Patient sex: M
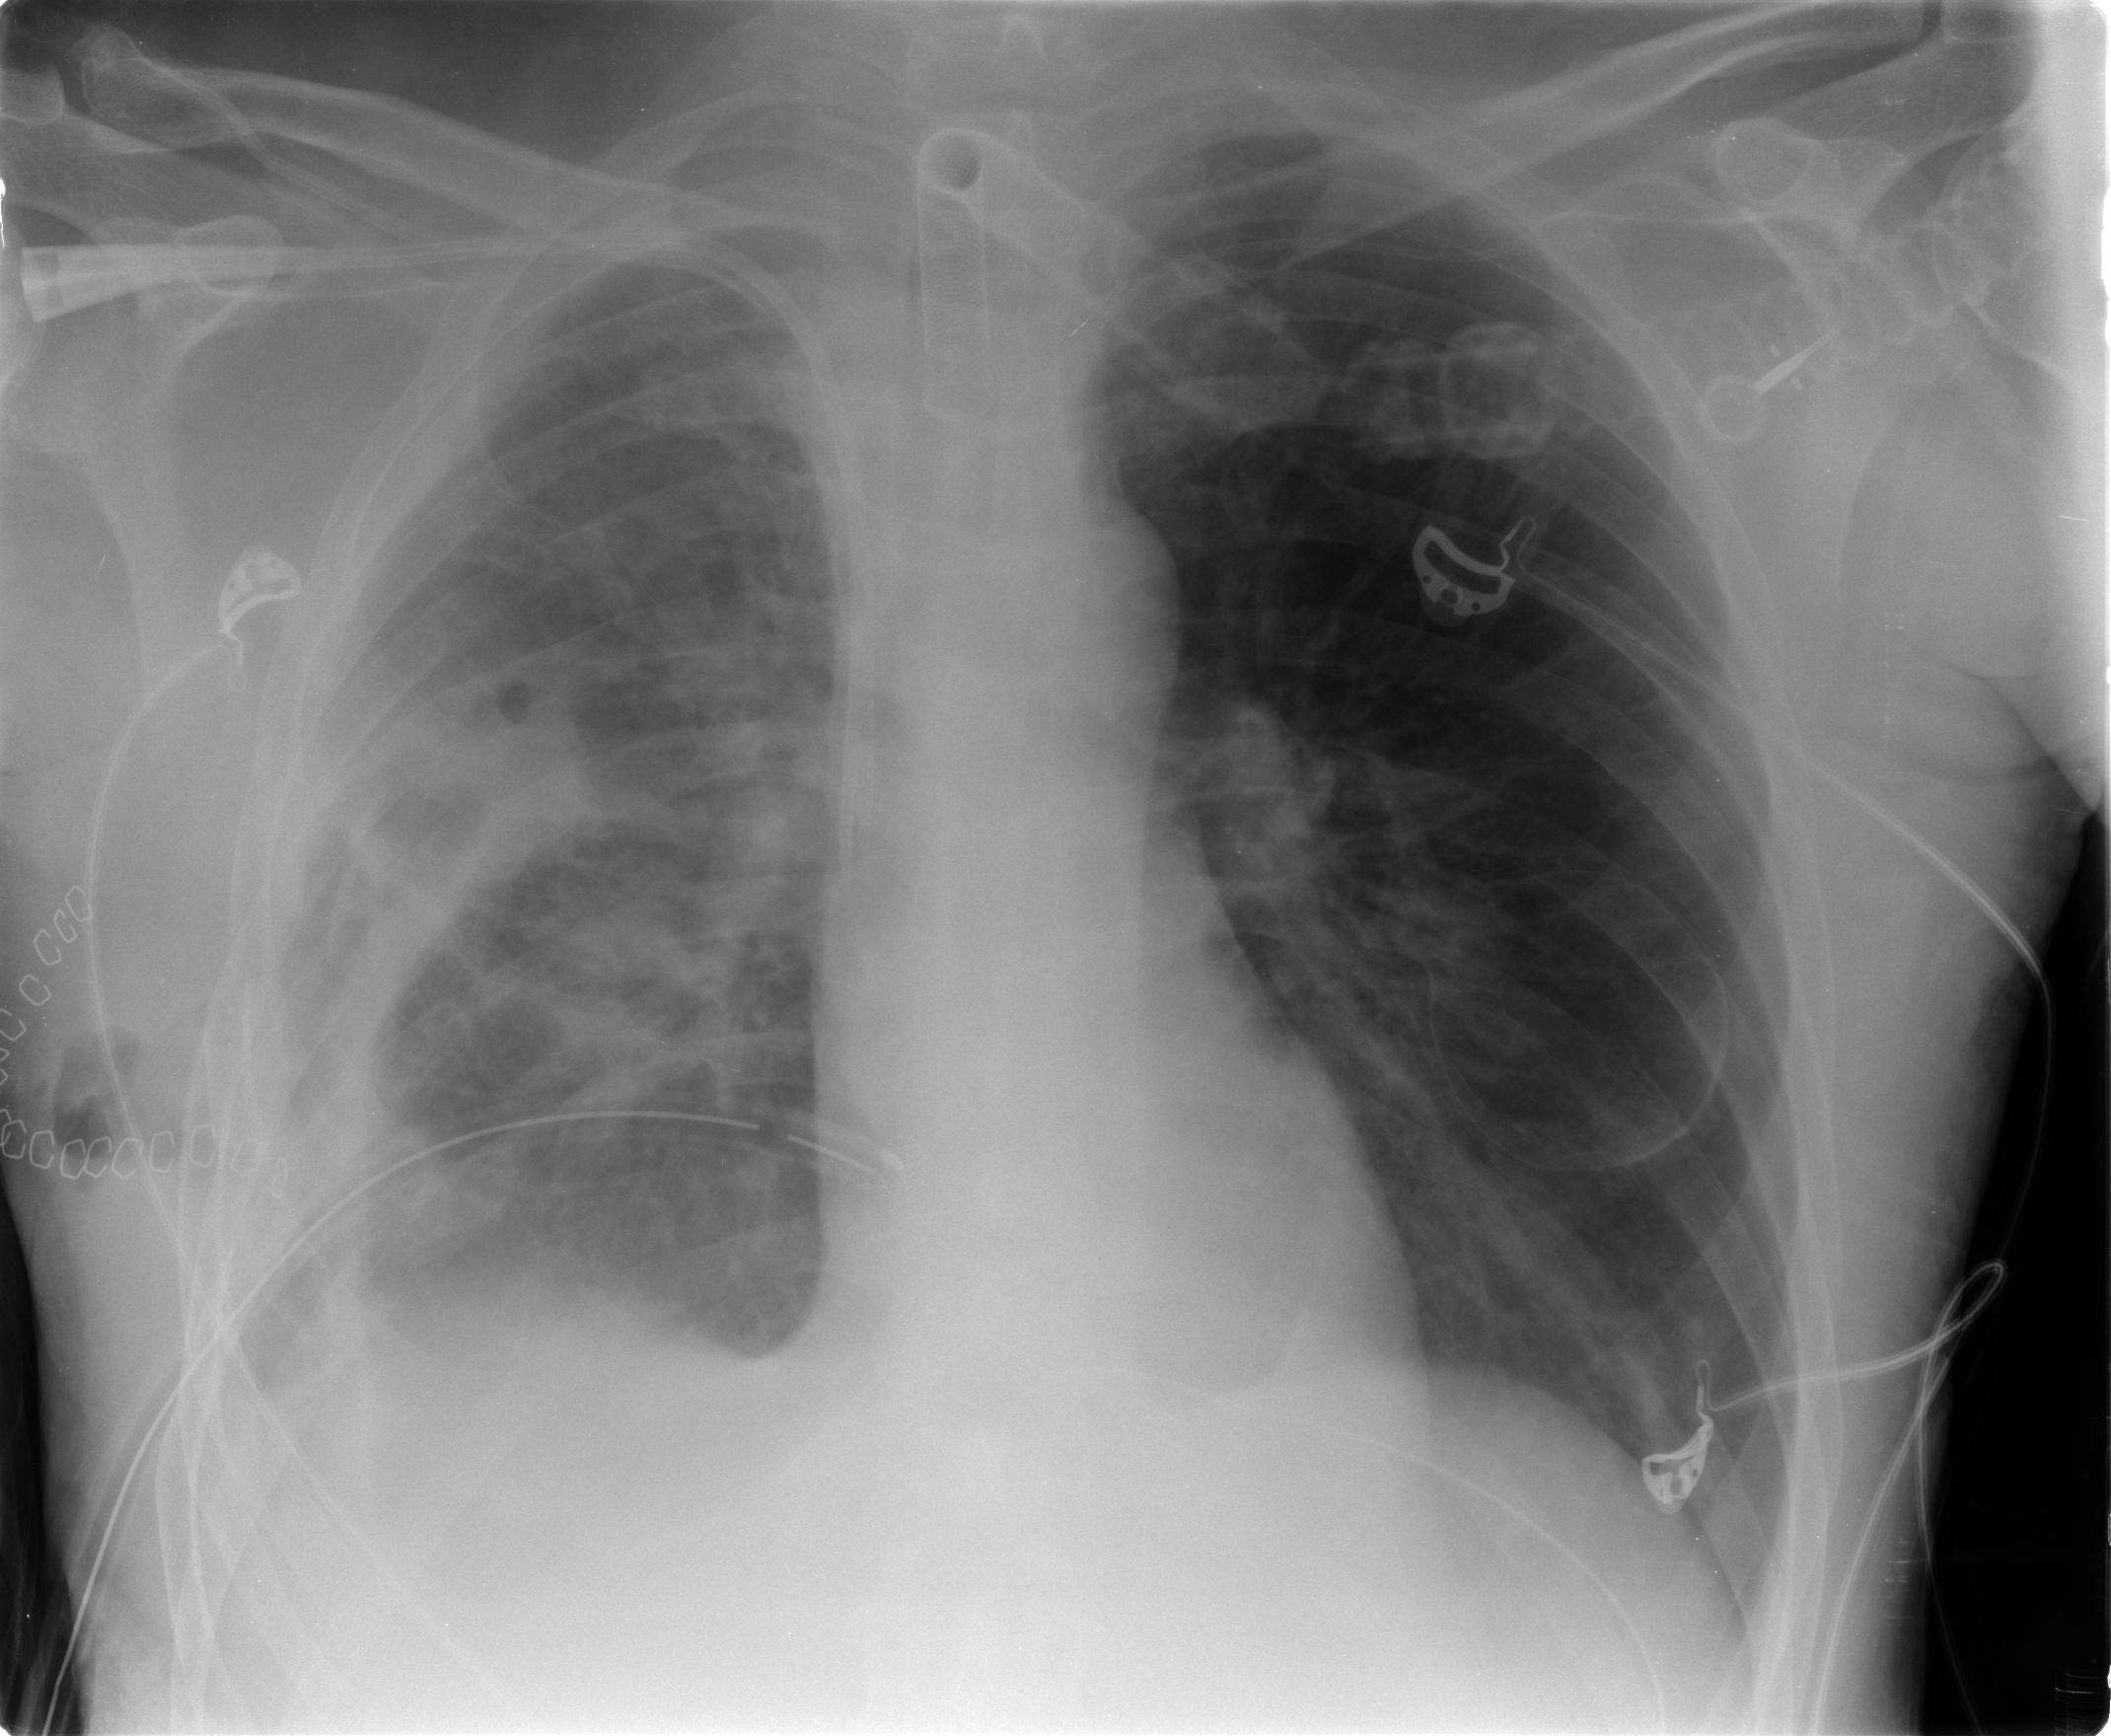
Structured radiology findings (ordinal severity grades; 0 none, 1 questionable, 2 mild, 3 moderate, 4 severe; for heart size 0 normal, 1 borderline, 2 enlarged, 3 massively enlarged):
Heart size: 0
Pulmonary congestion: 0
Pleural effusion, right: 2
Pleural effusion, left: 0
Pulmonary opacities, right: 3
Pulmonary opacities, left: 0
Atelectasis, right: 3
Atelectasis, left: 0